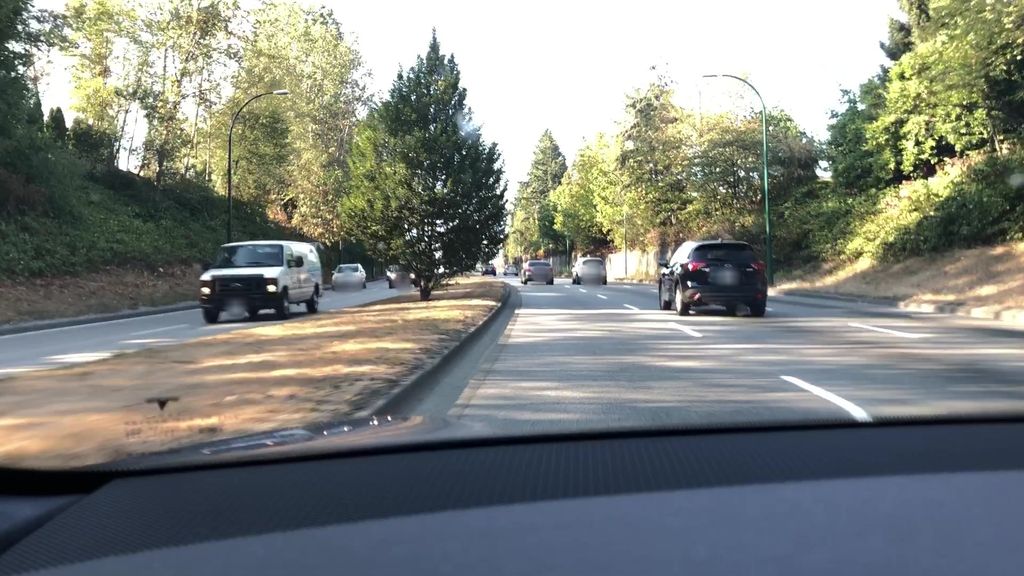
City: vancouver